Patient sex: F
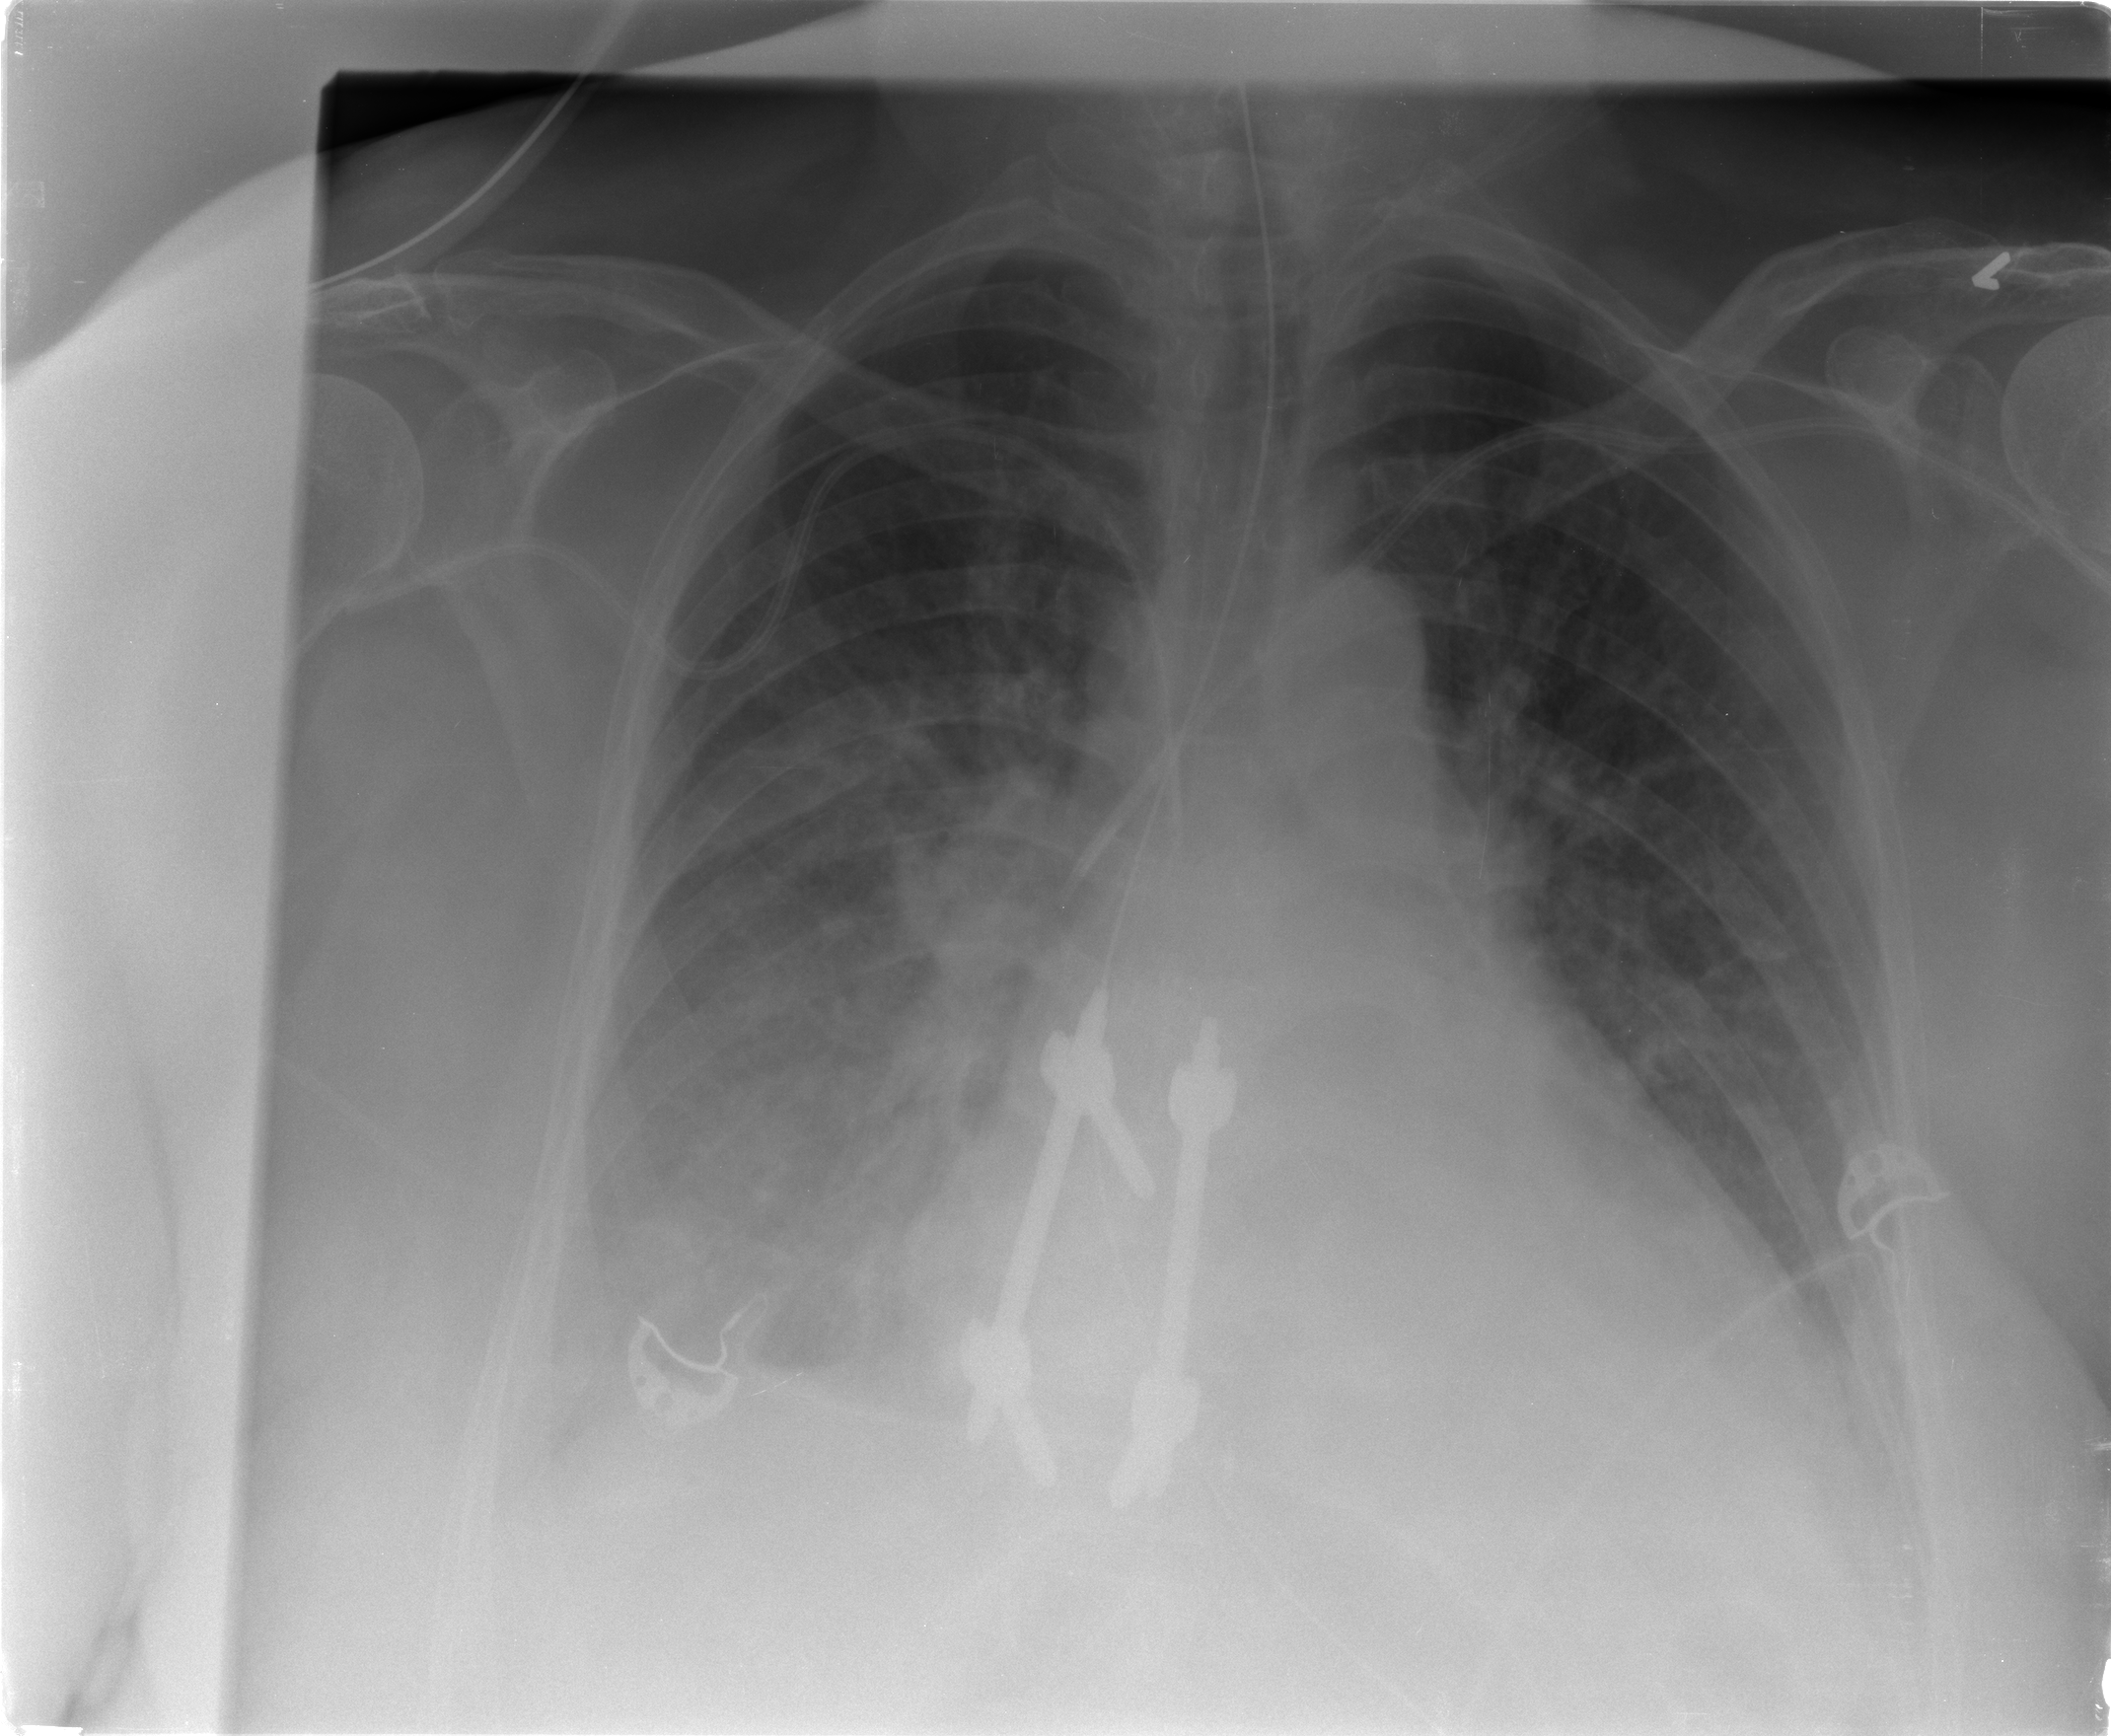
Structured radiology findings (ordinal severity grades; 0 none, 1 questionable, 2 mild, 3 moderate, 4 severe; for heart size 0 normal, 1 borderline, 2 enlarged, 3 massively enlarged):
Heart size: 2
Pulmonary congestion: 2
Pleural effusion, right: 2
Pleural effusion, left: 1
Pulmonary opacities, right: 3
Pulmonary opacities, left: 0
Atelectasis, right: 3
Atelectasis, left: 2